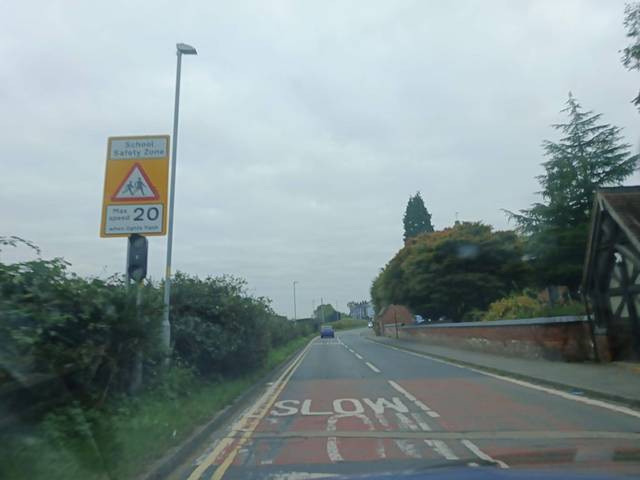
Region: United Kingdom
Coordinates: 52.347, -2.26